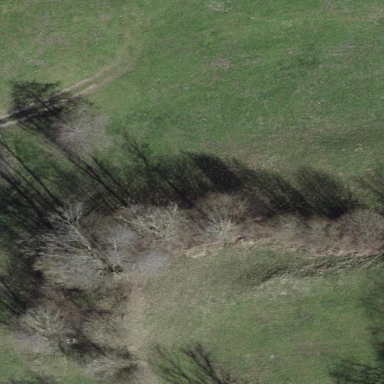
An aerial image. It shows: Forest area.